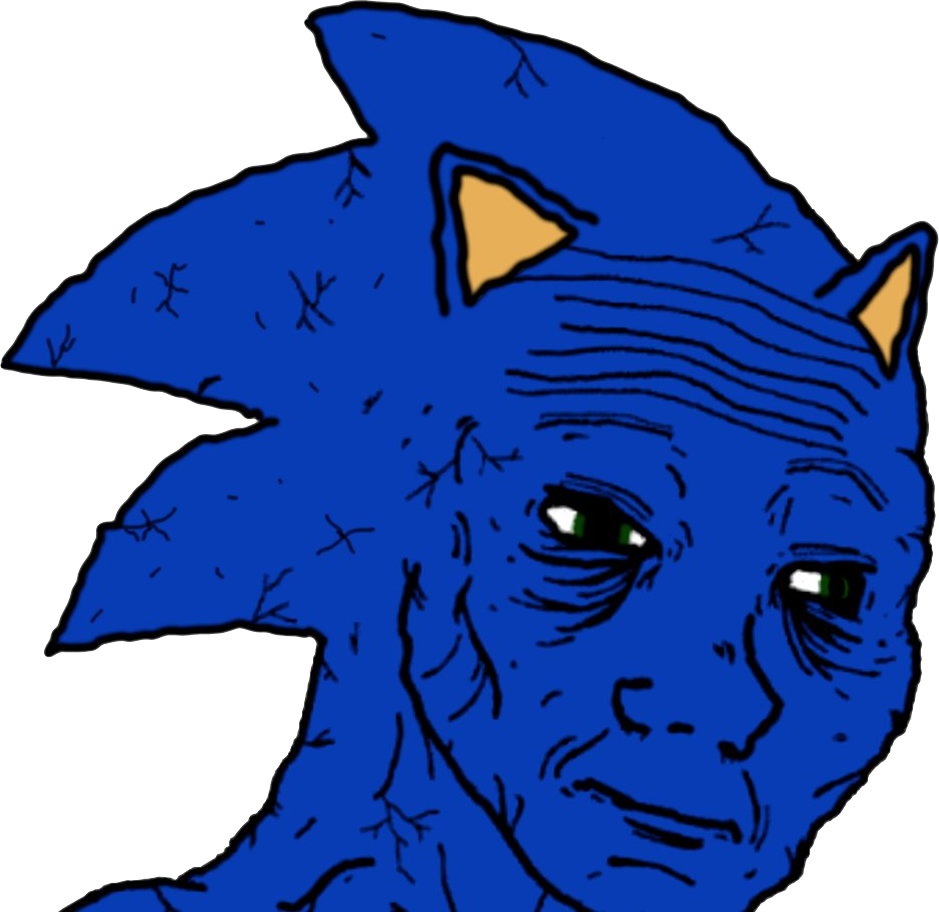
Label: 5_Tired_Wojak